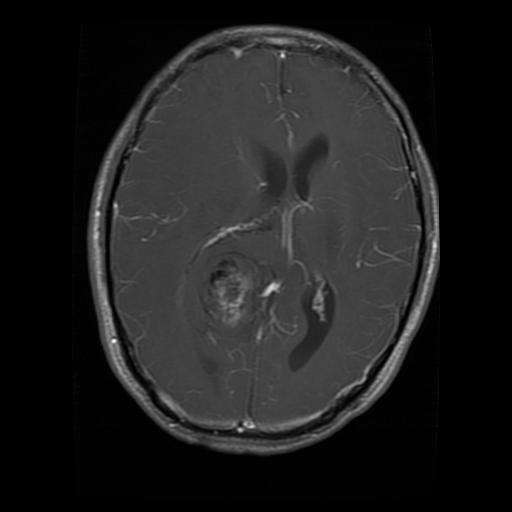
Label: glioma